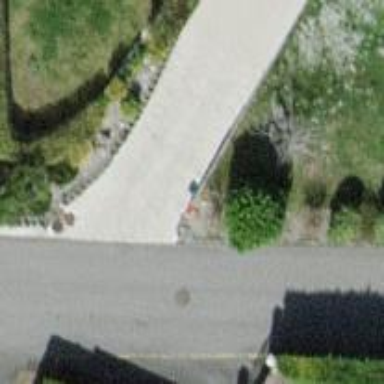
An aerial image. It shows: Service road with paving stones.